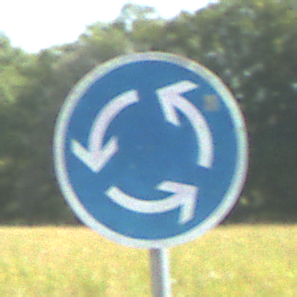
Verkehrszeichen: Kreisverkehr
Umgebung: Outdoor, Nature
Tageszeit: Midday
Wetter: Clear
Licht: Natural
Jahreszeit: NotSpecified
Kontrast: HighContrast